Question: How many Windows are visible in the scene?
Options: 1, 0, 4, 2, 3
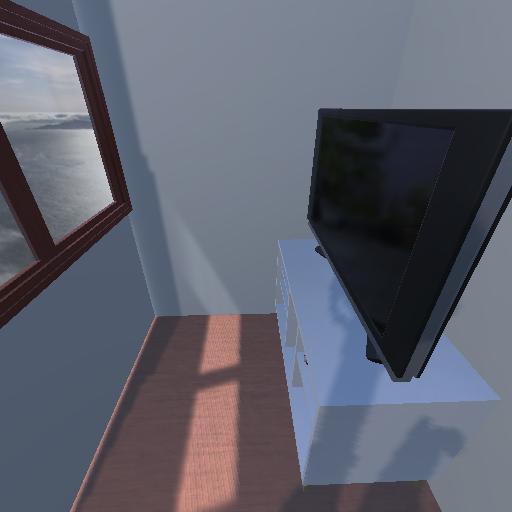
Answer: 1